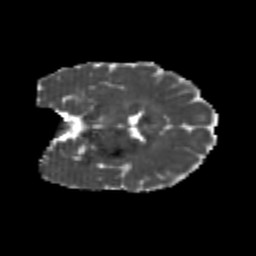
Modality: MD
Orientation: coronal
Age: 22
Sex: female
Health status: healthy
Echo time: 0.074 s